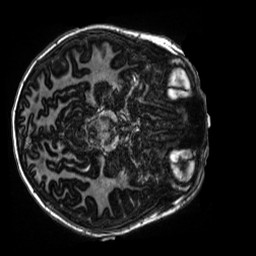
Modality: MP2RAGE
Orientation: axial
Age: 10
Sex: male
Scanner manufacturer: siemens
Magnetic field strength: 3 T
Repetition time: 4 s
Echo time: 0.00303 s